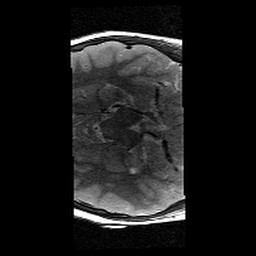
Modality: T2w
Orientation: axial
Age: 9
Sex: male
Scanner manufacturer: siemens
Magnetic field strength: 3 T
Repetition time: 9.23 s
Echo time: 0.067 s